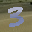
Label: 3